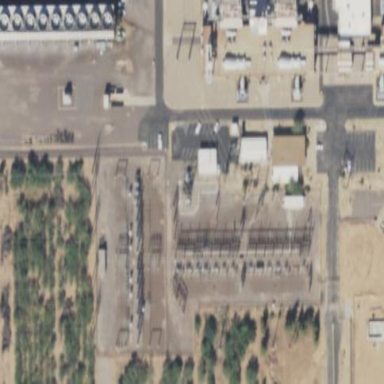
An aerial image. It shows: Distribution-level power substation.